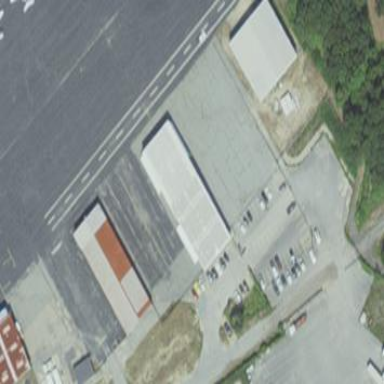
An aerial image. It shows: Hangar located at airport.